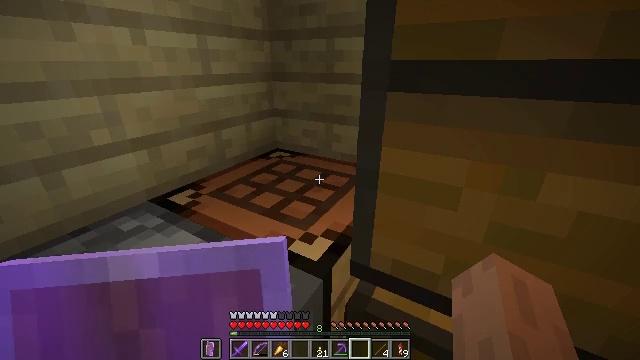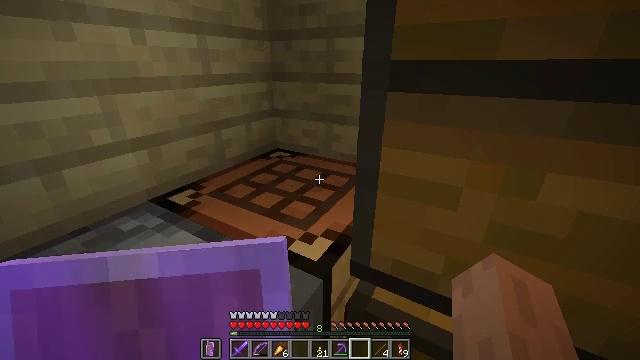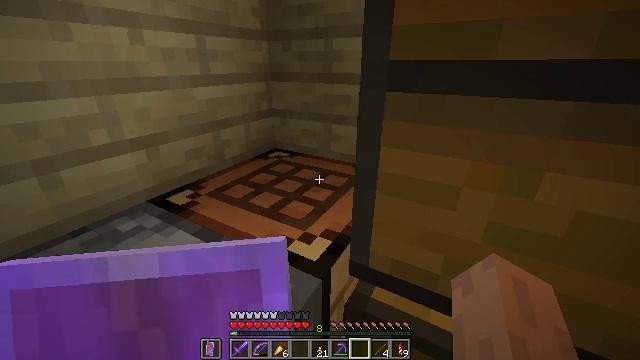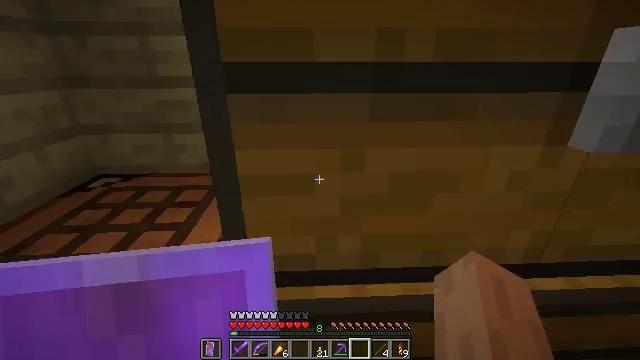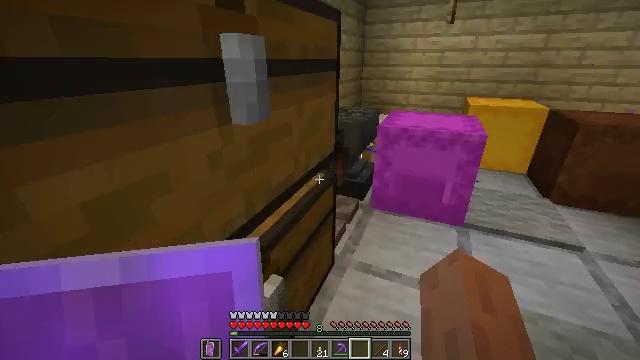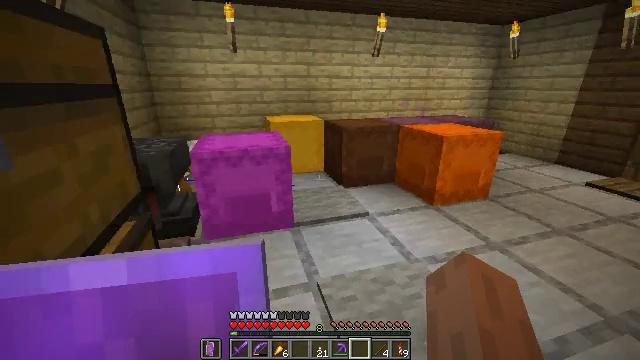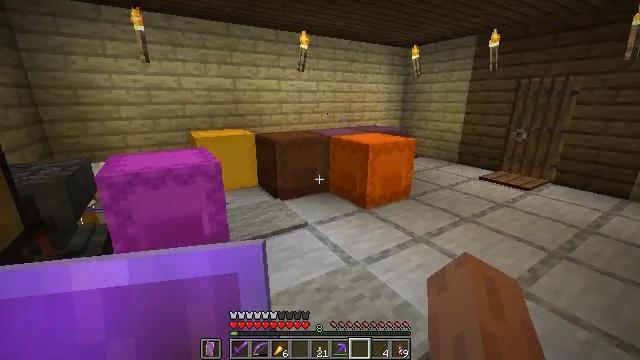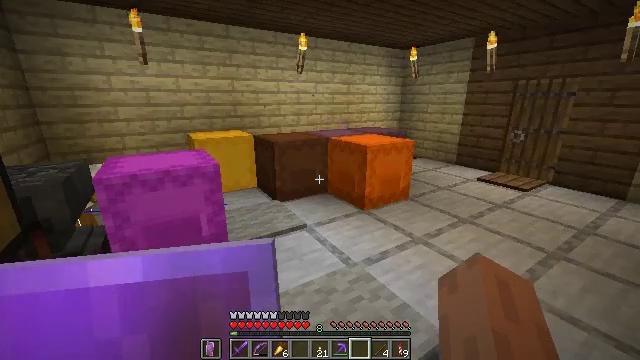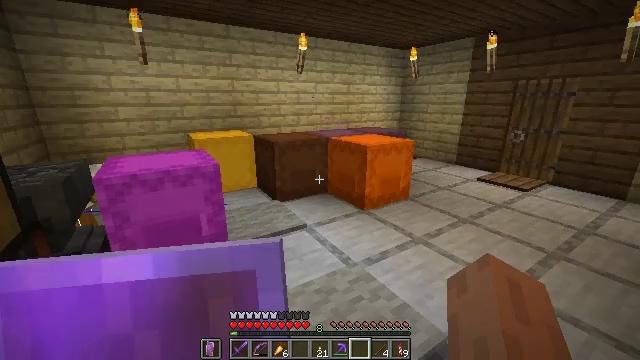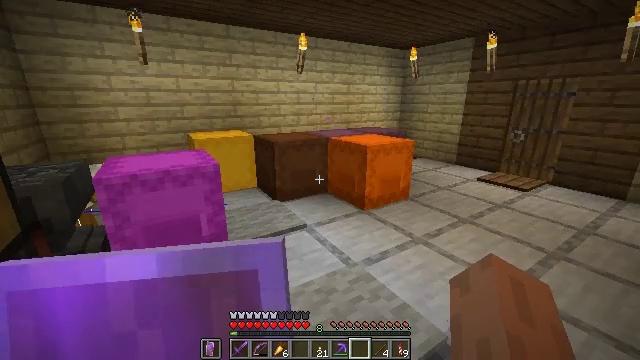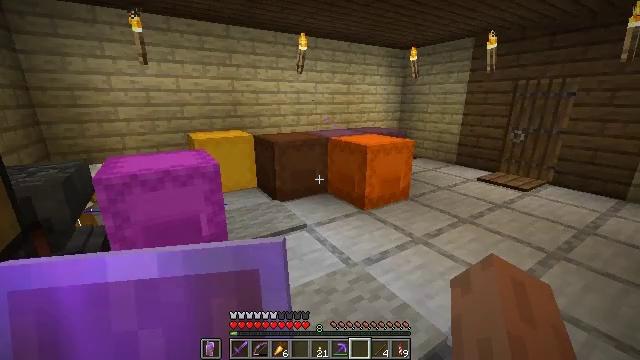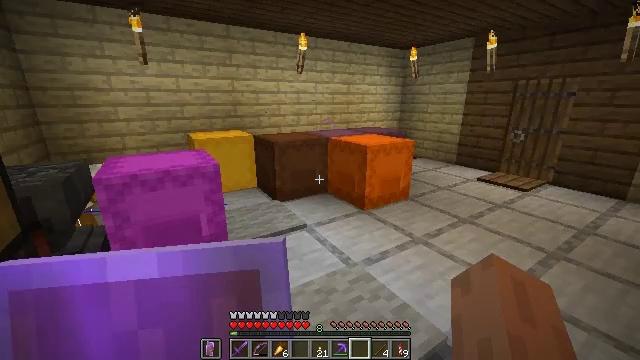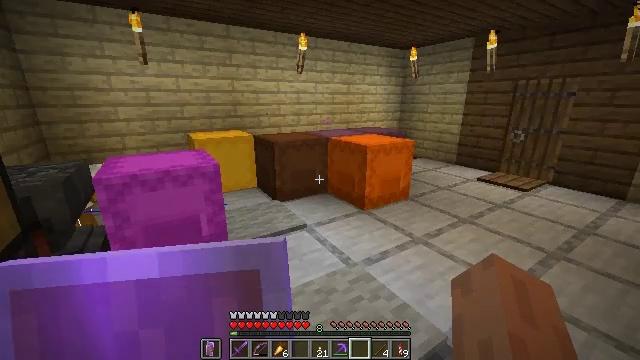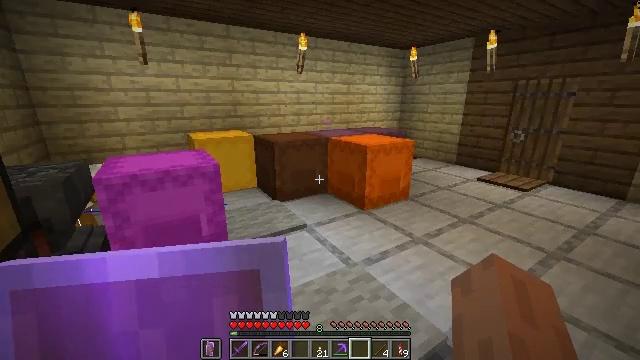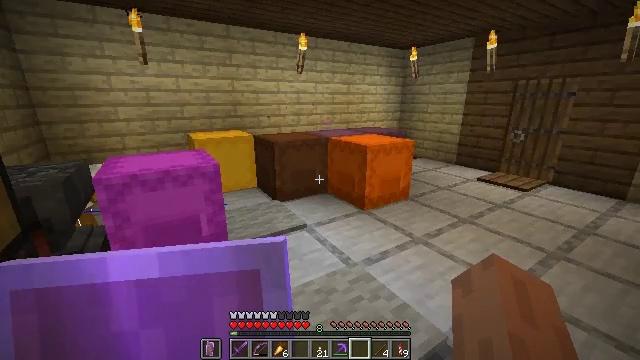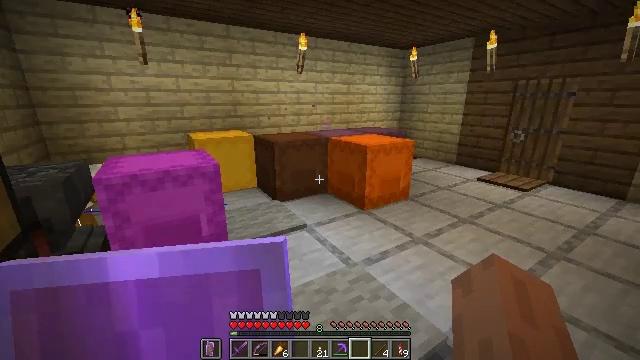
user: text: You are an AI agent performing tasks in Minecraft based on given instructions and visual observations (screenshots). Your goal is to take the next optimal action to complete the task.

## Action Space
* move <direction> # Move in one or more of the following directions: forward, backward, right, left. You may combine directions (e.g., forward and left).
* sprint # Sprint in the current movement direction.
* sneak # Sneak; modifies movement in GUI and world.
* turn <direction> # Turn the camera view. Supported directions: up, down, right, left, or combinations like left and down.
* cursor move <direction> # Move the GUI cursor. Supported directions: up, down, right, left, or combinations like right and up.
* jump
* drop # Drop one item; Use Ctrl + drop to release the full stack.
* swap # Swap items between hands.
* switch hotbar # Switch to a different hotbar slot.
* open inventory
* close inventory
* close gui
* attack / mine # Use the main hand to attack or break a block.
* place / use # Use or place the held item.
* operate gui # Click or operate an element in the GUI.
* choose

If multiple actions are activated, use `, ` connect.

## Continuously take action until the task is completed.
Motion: motion action
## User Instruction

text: Interact with the crafting table to craft a respawn anchor.
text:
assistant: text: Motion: no_op
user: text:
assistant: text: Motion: no_op
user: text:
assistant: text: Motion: turn right
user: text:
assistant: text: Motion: turn right
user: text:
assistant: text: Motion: turn right and up
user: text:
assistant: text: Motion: turn right and up
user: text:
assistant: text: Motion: no_op
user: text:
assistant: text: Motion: no_op
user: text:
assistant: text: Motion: no_op
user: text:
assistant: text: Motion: no_op
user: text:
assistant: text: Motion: no_op
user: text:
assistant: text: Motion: no_op
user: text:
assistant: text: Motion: no_op
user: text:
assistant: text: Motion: no_op
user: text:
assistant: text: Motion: no_op
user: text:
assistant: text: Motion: no_op
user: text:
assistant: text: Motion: turn right
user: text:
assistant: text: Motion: turn right and down
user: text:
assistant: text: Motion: turn right
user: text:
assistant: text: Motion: turn right
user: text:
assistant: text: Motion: turn right
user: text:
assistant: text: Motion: no_op
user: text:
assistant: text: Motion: no_op
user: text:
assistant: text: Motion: move forward
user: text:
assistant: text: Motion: move forward
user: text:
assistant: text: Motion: move forward
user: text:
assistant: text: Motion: move forward
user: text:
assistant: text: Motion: move forward and move left
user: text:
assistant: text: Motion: move forward and move left, turn right
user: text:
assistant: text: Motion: move forward and move left, turn right and up